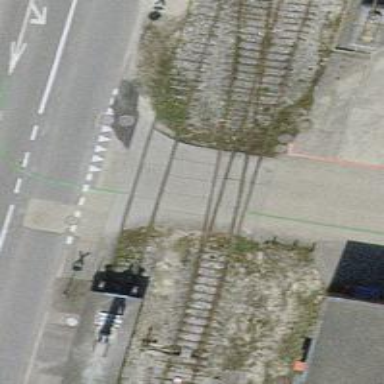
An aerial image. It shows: Railway level crossing.